Question: I have an issue with an 'NSPanel' acting strangely and have created a <URL> to demonstrate this behaviour.
The App was generated from Xcode 4's template and simply creates a panel and then opens and closes it based on button presses:

The strange behaviour I have observed:
1. Under Lion, after opening the panel for the first time, the panel follows the main window around, which is correct behaviour. However after closing it and then re-opening it no longer follows the main window around.
2. Under Snow Leopard, when closing the panel the main window is also closed!
: Just to be clear; the behaviour I expect is for the panel to the main window around when the main window is moved; and for that to be true after the panel is closed and subsequently re-opened. Also I expected the panel and main window to behave the same way under Snow Leopard and Lion.
The important part of the code is here:
'''
@implementation MyAppDelegate
- (void)dealloc
{
[_panel release];
[super dealloc];
}
- (void)applicationDidFinishLaunching:(NSNotification *)aNotification
{
_panel = [[NSPanel alloc]
initWithContentRect:NSMakeRect(400, 400, 200, 100)
styleMask:NSUtilityWindowMask|NSClosableWindowMask|NSTitledWindowMask
backing:NSBackingStoreBuffered
defer:YES];
[_panel setTitle:@"A Panel"];
}
- (IBAction)openPanel:(id)sender
{
[_panel setParentWindow:[self window]];
[_panel makeKeyAndOrderFront:sender];
}
- (IBAction)closePanel:(id)sender
{
[_panel orderOut:sender];
}
@end
'''
Note: I added the unnecessary 'setParentWindow' call to the 'openPanel' method to assert that the parent window is reset every time the panel was opened; it made no difference however.
Can someone please explain what I'm doing wrong?
: There is some confusion about the missing '@synthesize window = _window' from the implementation file, but I have just opened another project sample that I created to test for memory leak behaviour and it's not in there either. I am using Xcode 4.4, so it's possibly a bug in that, however I don't the project templates have changed.
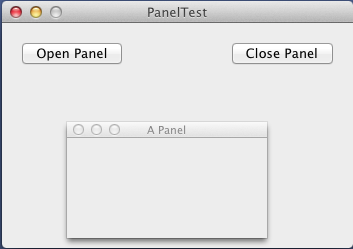
Answer: You're not supposed to set the parent-child relationship from the child, but from the parent. The <URL> docs say:
> This method should be called from a subclass when it is overridden by a subclass's implementation. It should not be called otherwise.
Instead, use <URL>, like so:
'''
- (IBAction)openPanel:(id)sender
{
[[self window] addChildWindow:_panel ordered:NSWindowAbove];
//[_panel setParentWindow:[self window]];
[_panel makeKeyAndOrderFront:sender];
}
'''
I didn't test this under Snow Leopard, but it fixes the behavior for me when run on Lion.
Rob Keniger notes below that on Snow Leopard you should also do '[[self window] removeChildWindow:_panel]' before ordering the panel out. (I assume this is also a good idea on Lion.)